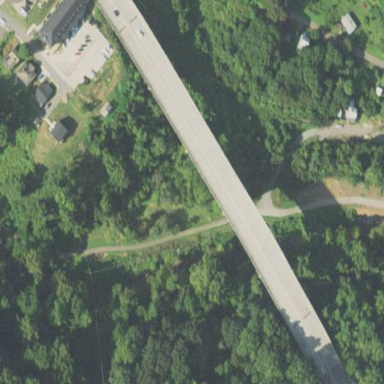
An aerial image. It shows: Bridge with beam structure.